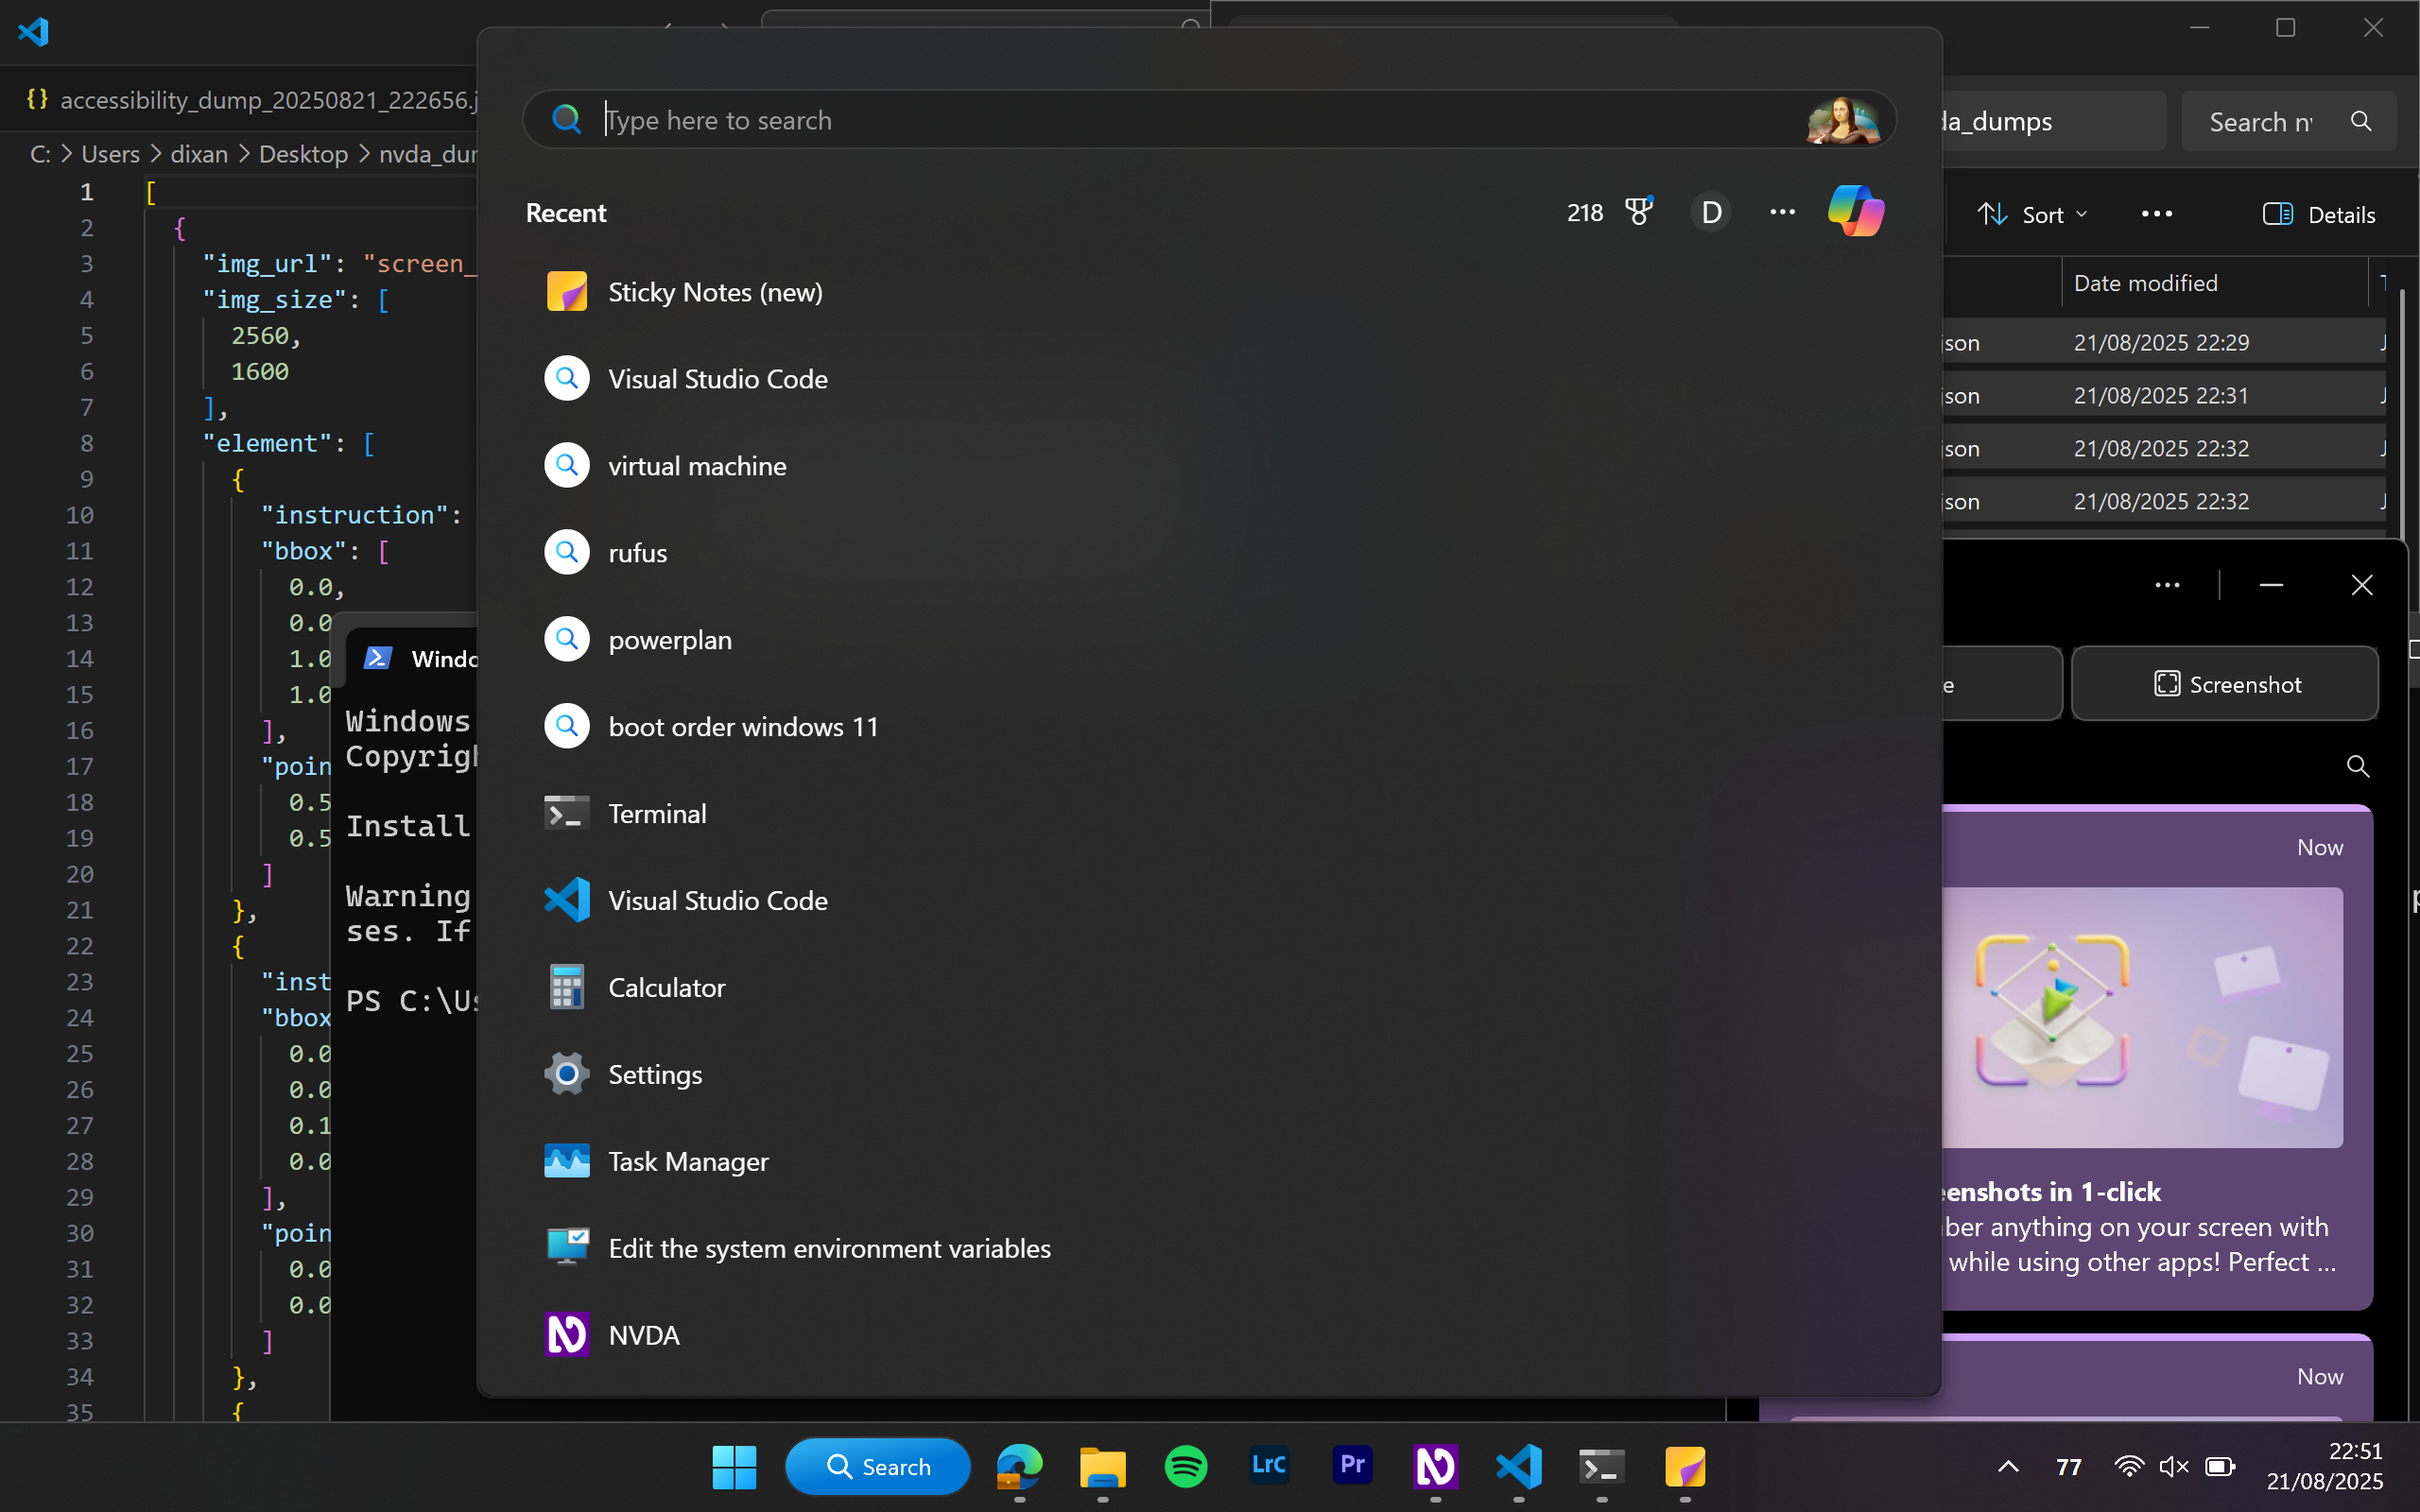
UI elements on screen:
"Desktop - window"
"Google Gemini - window"
"System - menu bar - Contains commands to manipulate the window"
"System - menu item"
"title bar - value: Google Gemini"
"Minimise - button - Moves the window out of the way"
"Maximise - button - Makes the window full screen"
"Close - button - Closes the window"
"window"
"Taskbar - pane"
"pane"
"Running applications - pane"
"DesktopWindowXamlSource - pane"
"pane"
"grouping"
"Start - toggle button"
"graphic"
"Search - toggle button"
" - text"
"Search - text"
"Microsoft Edge - 1 running window pinned - button"
"graphic"
"File Explorer - 1 running window pinned - button"
"graphic"
"Spotify pinned - button"
"graphic"
"Adobe Lightroom Classic pinned - button"
"graphic"
"Adobe Premiere Pro 2025 pinned - button"
"graphic"
"NVDA - 2 running windows - button"
"graphic"
"Visual Studio Code - 2 running windows - button"
"graphic"
"Terminal - 1 running window - button"
"graphic"
"Sticky Notes (new) - 1 running window - button"
"graphic"
"Show Hidden Icons - button"
" - text"
"68% - Charging - at mW: 20940 77% - Discharging - Remaining mWh: 27812 - button"
"graphic"
"Network vodafone61228A
Internet access - button"
" - text"
"Volume Speaker (Realtek(R) Audio): Muted - button"
" - text"
"Power Battery status: 77% remaining
3h - button"
" - text"
"Clock 22:51
‎21/‎08/‎2025 - button"
"22∶51 - text"
"‎21/‎08/‎2025 - text"
"Show Desktop - button"
"Search - window"
"Search box - edit - Type here to search,"
"Search box - edit"
"pane"
"Type here to search, - text"
"graphic"
""Search" - pane"
"Sticky Notes - window"
"System - menu bar - Contains commands to manipulate the window"
"System - menu item"
"Minimise - button - Moves the window out of the way"
"Maximise - button - Makes the window full screen"
"Close - button - Closes the window"
"Sticky Notes - pane"
"window"
"pane"
"NUIDocumentWindow - pane"
"pane"
"UI element"
"grouping"
"Sticky Notes - text"
"Menu - button"
"Minimize window - button"
"Close window - button"
"New note - button"
"Note - text"
"Screenshot - button"
"Screenshot - text"
"Recent notes - text"
"Search - button"
"list"
"Purple note, last modified at 10:50 PM. This note contains imagesCapture screenshots in 1-click -..."
"Purple note, last modified at 10:50 PM. This note contains imagesAutomatic source capture - list ..."
"scroll bar - Used to change the vertical viewing area - value: 0"
"window"
"pane"
"<1>We can't create a new Quick Note because we can't find your Quick Notes section.

Please tell ..."
"window"
"UI element"
"DesktopWindowXamlSource - pane"
"pane"
"tab control"
"list"
"Windows PowerShell - tab"
"graphic"
"Windows PowerShell - text"
"Close Tab - button"
" - text"
"New Tab - split button - Press the button to open a new terminal tab with your default profile. O..."
" - button"
" - text"
"More options - button"
"button"
" - text"
"button"
" - text"
"UI element"
"Windows PowerShell - terminal"
"System - menu bar"
"System - menu item"
"Minimise - button"
"Maximise - button"